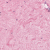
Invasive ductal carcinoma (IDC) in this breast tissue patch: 0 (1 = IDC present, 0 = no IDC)